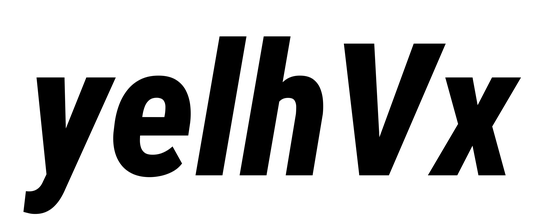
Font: Roboto-Italic_Condensed_ExtraBold_Italic